Question: Count the number of objects in the diagram.
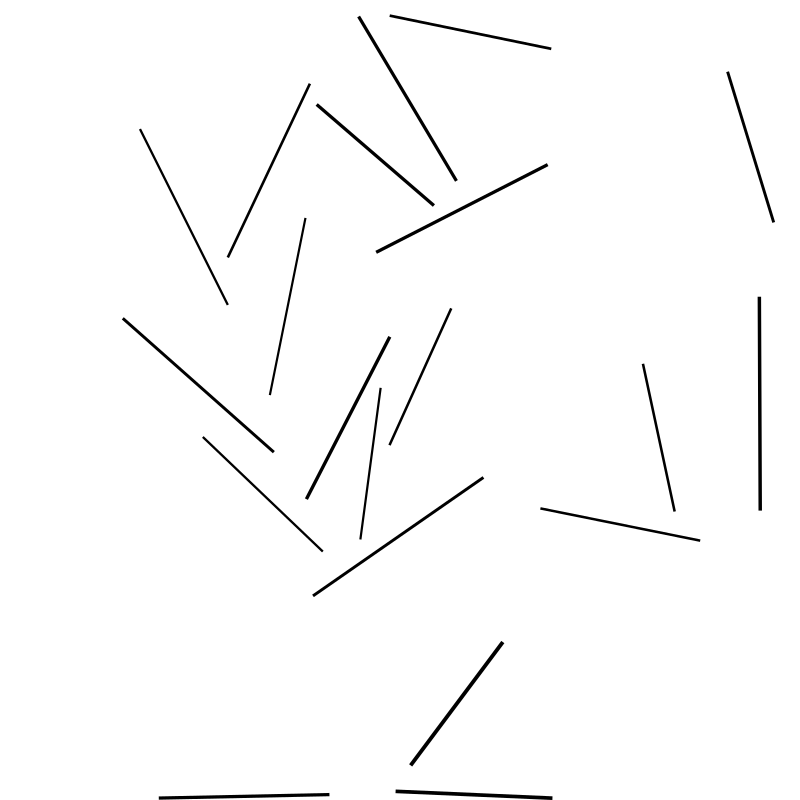
Answer: 20